Question: Here is what my 'test' data looks like (this is fake data):
'''
Var1 Var2 value
1 A -7 <PHONE>
2 C -7 <PHONE>
3 G -7 <PHONE>
4 U -7 <PHONE>
5 A -6 <PHONE>
6 C -6 <PHONE>
7 G -6 <PHONE>
8 U -6 <PHONE>
9 A -5 <PHONE>
10 C -5 <PHONE>
11 G -5 <PHONE>
12 U -5 <PHONE>
13 A -4 <PHONE>
14 C -4 <PHONE>
15 G -4 <PHONE>
16 U -4 <PHONE>
17 A -3 <PHONE>
18 C -3 <PHONE>
19 G -3 <PHONE>
20 U -3 <PHONE>
21 A -2 <PHONE>
22 C -2 <PHONE>
23 G -2 <PHONE>
24 U -2 <PHONE>
25 A -1 <PHONE>
26 C -1 <PHONE>
27 G -1 <PHONE>
28 U -1 <PHONE>
29 A 0 NA
30 C 0 NA
31 G 0 NA
32 U 0 NA
33 A 1 <PHONE>
34 C 1 <PHONE>
35 G 1 <PHONE>
36 U 1 <PHONE>
37 A 2 <PHONE>
38 C 2 <PHONE>
39 G 2 <PHONE>
40 U 2 <PHONE>
41 A 3 <PHONE>
42 C 3 <PHONE>
43 G 3 <PHONE>
44 U 3 <PHONE>
45 A 4 <PHONE>
46 C 4 <PHONE>
47 G 4 <PHONE>
48 U 4 <PHONE>
49 A 5 <PHONE>
50 C 5 <PHONE>
51 G 5 <PHONE>
52 U 5 <PHONE>
53 A 6 <PHONE>
54 C 6 <PHONE>
55 G 6 <PHONE>
56 U 6 <PHONE>
57 A 7 <PHONE>
58 C 7 <PHONE>
59 G 7 <PHONE>
60 U 7 <PHONE>
'''
Here is my code for 'ggplot2':
'''
ggplot(data=test, aes(x=Var2, y=value, fill=Var1))+
geom_bar(stat="identity", position=position_dodge(), colour="black")+
scale_fill_manual(values=c("grey80","grey20","blue","lightblue"))+
theme_bw()+
ylim(0, 1)+
ggtitle("example")+
theme(legend.direction="horizontal", legend.key.size=unit(18,"points"), legend.justification=c(1,1), legend.position=c(1,0.25), legend.title=element_blank())+
scale_x_continuous(limits = c(-7,7), breaks = round(seq(-7,7)),1)+
xlab("position")+ylab("arbitrary value")+
geom_hline(yintercept = 0.5, linetype=3)
'''
Here is the output:

As you can see, 2 bars on the left and 2 bars on the right are absent from the graph. I do not wish to show any labels on the x-axis outside the -7 to +7 range. How can I fix this?
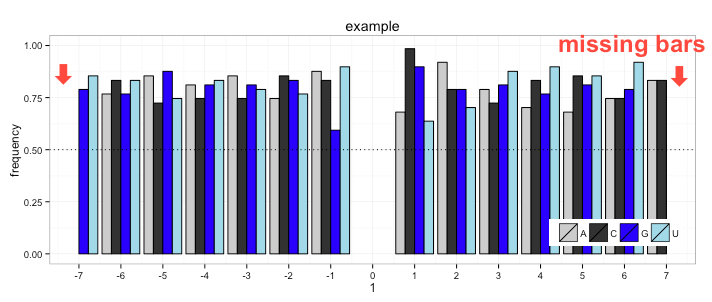
Answer: If you change the limits to -7.5 & 7.5, they'll come in
'''
ggplot(data=test, aes(x=Var2, y=value, fill=Var1))+
geom_bar(stat="identity", position=position_dodge(), colour="black")+
scale_fill_manual(values=c("grey80","grey20","blue","lightblue"))+
theme_bw()+
ylim(0, 1)+
ggtitle("example")+
theme(legend.direction="horizontal",
legend.key.size=unit(18,"points"),
legend.justification=c(1,1),
legend.position=c(1,0.25),
legend.title=element_blank())+
scale_x_continuous(limits = c(-7.5,7.5), breaks = round(seq(-7,7)),1)+
xlab("position")+ylab("arbitrary value")+
geom_hline(yintercept = 0.5, linetype=3)
'''